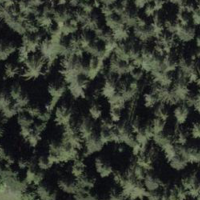
EUNIS habitat code: 43
Species observed at this site:
Chiasmia clathrata
Perizoma alchemillata
Euchalcia variabilis
Eupithecia icterata
Cosmorhoe ocellata
Xestia rhomboidea
Pareulype berberata
Lasiocampa trifolii
Perizoma minorata
Hydriomena furcata
Biston betularia
Epirrhoe galiata
Cosmia trapezina
Xanthorhoe spadicearia
Hypena proboscidalis
Syngrapha ain
Entephria infidaria
Lymantria monacha
Macaria liturata
Eulithis populata
Agrotis ipsilon
Amphipyra pyramidea
Katha depressa
Idaea biselata
Alcis repandata
Chersotis cuprea
Eupithecia tenuiata
Crocallis elinguaria
Autographa gamma
Mythimna conigera
Aplocera praeformata
Scotopteryx chenopodiata
Idaea aversata
Ennomos quercinaria
Euplexia lucipara
Xestia ashworthii